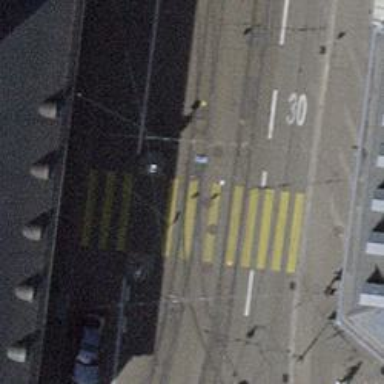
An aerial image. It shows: Kerb barrier.